Question: I'm developing an android application that store sql files to update the sqlite database. And that sql script will run when user push certain button. This is where i put my sql files

So far i've been using this solution to run my script:
First, mapping my update to resource as update.xml
'''
<resources>
<string name="update_list">
v2_9_11
</string>
<string-array name="v2_9_11">
<item>1_AlterTable_wapactivity</item>
</string-array>
</resources>
'''
And get the sql script inside the file with this method :
'''
private void runScript(String version_name){
try{
String[] sql_list = mGap.getResources().getStringArray(getArrayIdentifier(mGap, version_name));
for (String sql : sql_list) {
InputStream in = getClass().getResourceAsStream("/com/ods/scm/script/update/"+version_name+"/"+sql+".sql");
Reader fr = new InputStreamReader(in, "utf-8");
BufferedReader br = new BufferedReader(fr);
String s="";
String baris;
while((baris=br.readLine())!=null){
s+=baris;
}
mDbHelper.executeStatement(s);
}
insertUpdate(version_name);
}
catch(Exception e){
System.out.println(e.getMessage());
}
}
'''
I get the String version_name and String[ ] sql_list file name from update.xml.
The problem is, i want to get version_name ( in this case v2_9_11 as subfolder name from folder update ) and sql file name ( in this case 1_AlterTable_wapactivity.sql ) without mapping it in update.xml. Can ayone help me?
Or can anyone direct me how to automatically mapping it to update.xml when build the application?
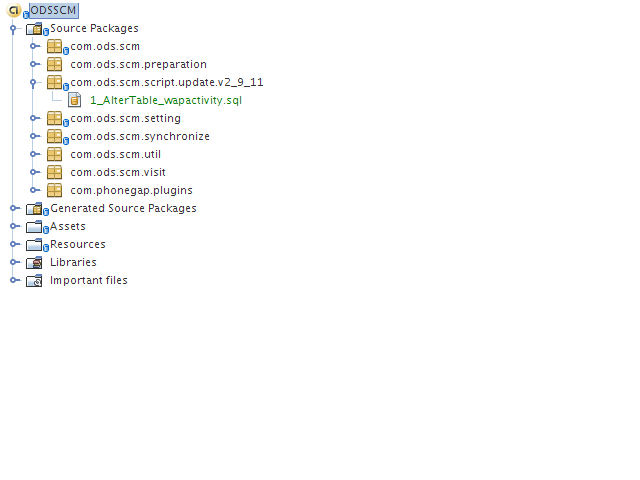
Answer: Sorry all, i just now put it in bounty but i'm able to resolve it by myself by the short time after i put it in bounty. Anyway, my solution is to open the apk file that inside the android device (data/app/....apk) as a zip stream. Then list all the file that start with 'com/ods/scm/script/update'. Here my method to get all file that start with it :
'''
public ArrayList openApk(String filePath){
ArrayList<String> list = new ArrayList<String>();
FileInputStream fis = null;
ZipInputStream zipIs = null;
ZipEntry zEntry = null;
try {
fis = new FileInputStream(filePath);
zipIs = new ZipInputStream(new BufferedInputStream(fis));
while((zEntry = zipIs.getNextEntry()) != null){
if(zEntry.getName().startsWith("com/ods/scm/script/update/"))
list.add(zEntry.getName());
}
zipIs.close();
} catch (FileNotFoundException e) {
e.printStackTrace();
} catch (IOException e) {
e.printStackTrace();
}
return list;
}
'''